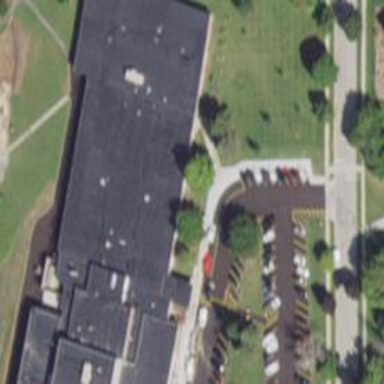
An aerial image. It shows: School.